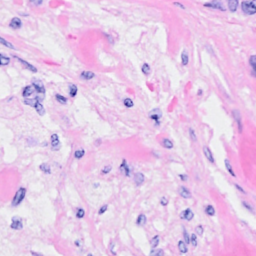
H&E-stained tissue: Breast